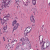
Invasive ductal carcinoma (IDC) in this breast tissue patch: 1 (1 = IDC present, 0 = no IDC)